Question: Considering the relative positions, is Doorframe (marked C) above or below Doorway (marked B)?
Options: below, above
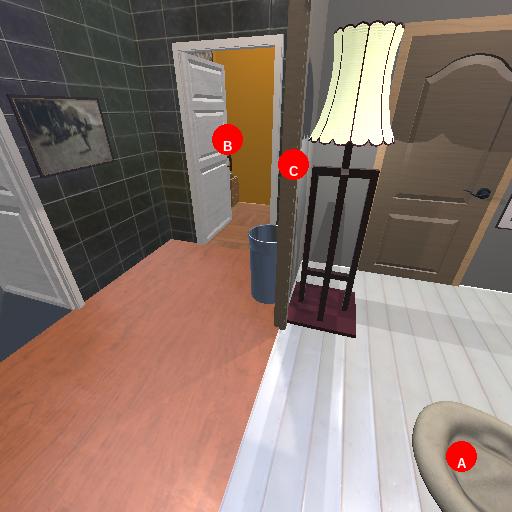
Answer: below